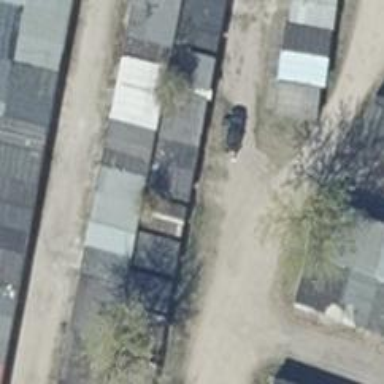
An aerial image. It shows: Group of garages.